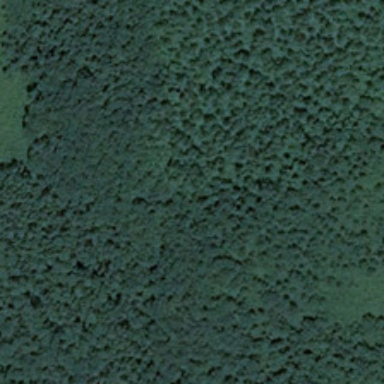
Many green trees are in a forest .